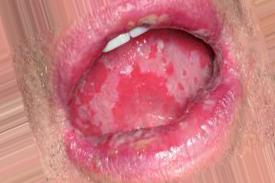
Condition: Mouth Ulcer